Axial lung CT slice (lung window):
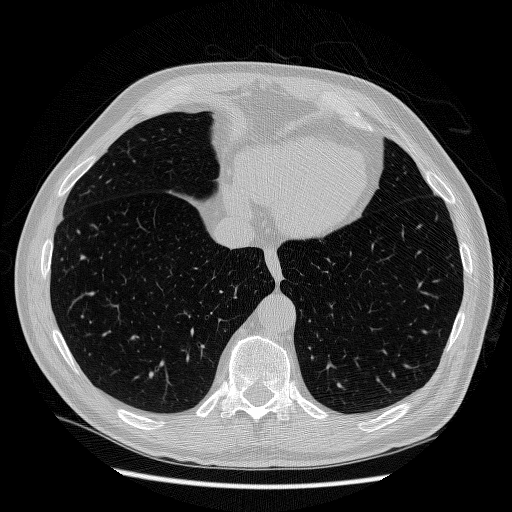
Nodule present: no